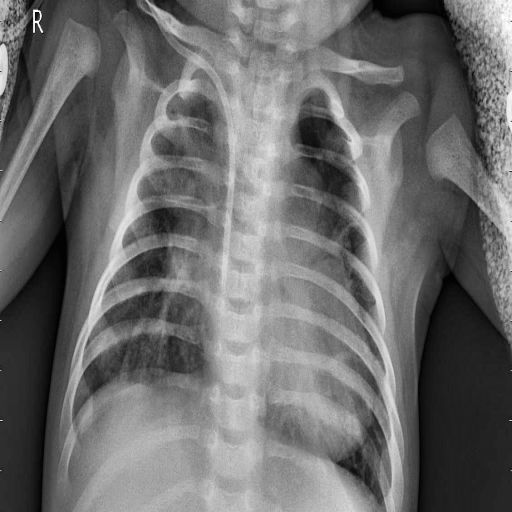
Finding: PNEUMONIA